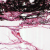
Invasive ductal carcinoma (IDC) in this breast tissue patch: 0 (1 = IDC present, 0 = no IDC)